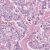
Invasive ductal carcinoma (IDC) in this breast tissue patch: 1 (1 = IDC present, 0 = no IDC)